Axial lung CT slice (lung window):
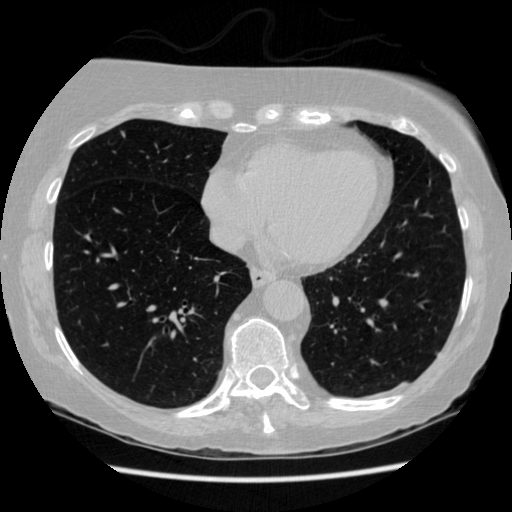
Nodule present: no